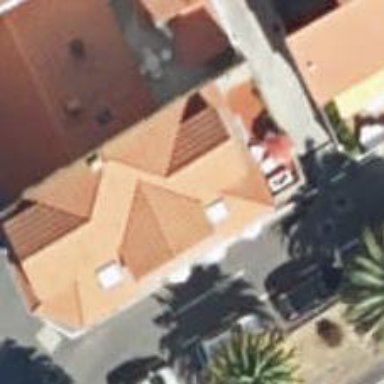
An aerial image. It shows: Hotel.